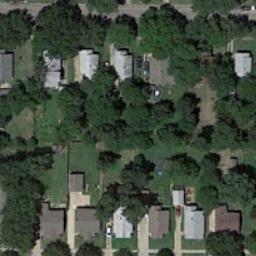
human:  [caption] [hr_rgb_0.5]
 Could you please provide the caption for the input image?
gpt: There are many trees in the middle residential area .

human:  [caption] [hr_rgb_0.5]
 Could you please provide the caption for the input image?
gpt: The medium residential area has some houses arranged in lines and lots of trees .

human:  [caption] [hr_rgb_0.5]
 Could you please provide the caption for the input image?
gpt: The medium residential is on the grass next to some trees .

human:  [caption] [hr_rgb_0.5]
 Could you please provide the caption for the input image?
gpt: There aren't many houses in the mid-sized area .

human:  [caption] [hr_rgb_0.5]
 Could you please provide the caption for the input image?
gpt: There are many green trees and some buildings on the medium residential area .